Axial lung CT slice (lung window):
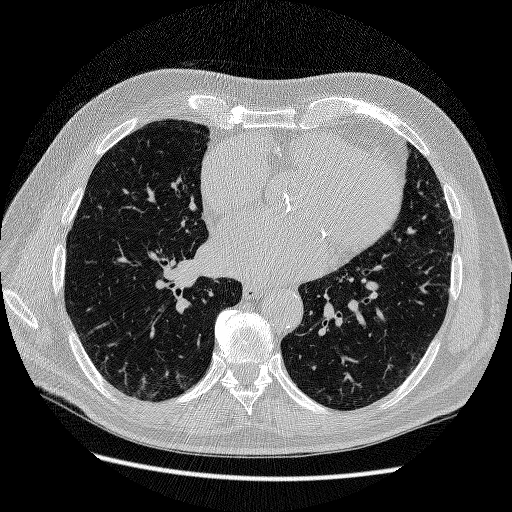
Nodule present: no